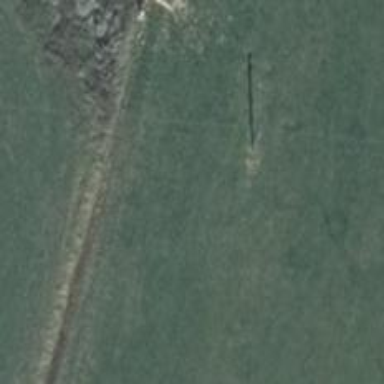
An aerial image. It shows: Power pole.